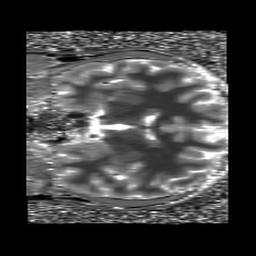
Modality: T1map
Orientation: coronal
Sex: male
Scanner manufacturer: siemens
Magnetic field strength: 3 T
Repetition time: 5 s
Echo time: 0.00355 s